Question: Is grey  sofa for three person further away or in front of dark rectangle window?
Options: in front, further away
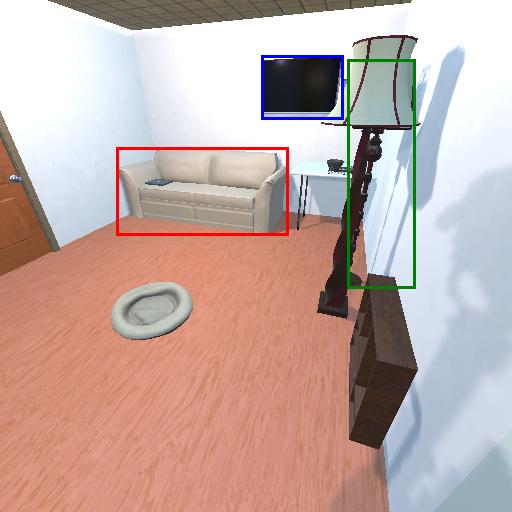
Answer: in front